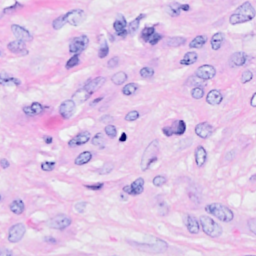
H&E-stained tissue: Breast